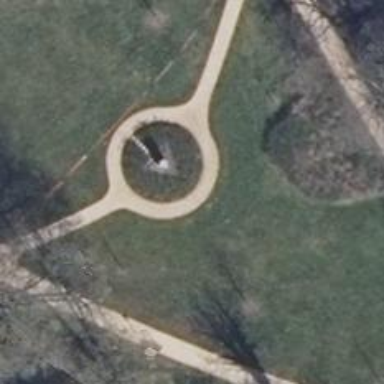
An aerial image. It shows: Historic memorial.